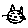
Label: cat